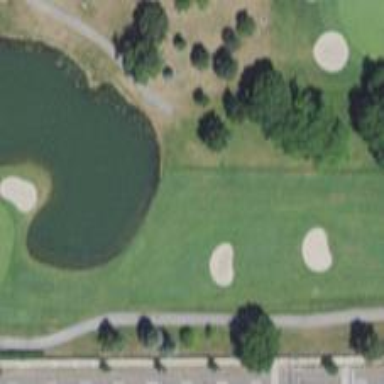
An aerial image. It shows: View of golf hole.